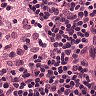
Metastatic tissue present: no